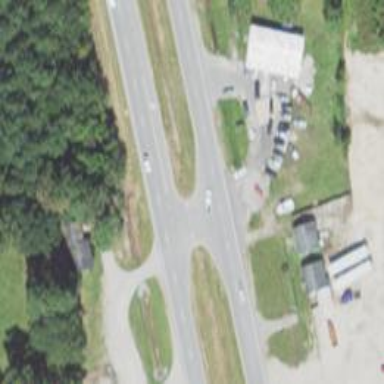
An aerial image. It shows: Trunk link highway.